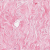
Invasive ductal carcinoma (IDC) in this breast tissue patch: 0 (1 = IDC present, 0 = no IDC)